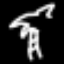
Label: palm tree